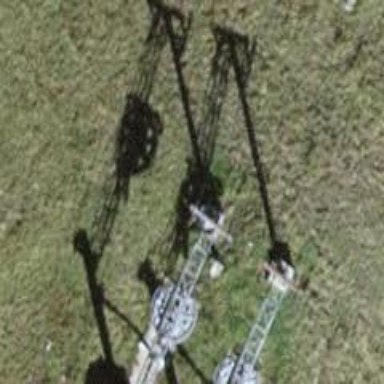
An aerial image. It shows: Pylon used for aerialway.